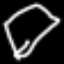
Label: diamond